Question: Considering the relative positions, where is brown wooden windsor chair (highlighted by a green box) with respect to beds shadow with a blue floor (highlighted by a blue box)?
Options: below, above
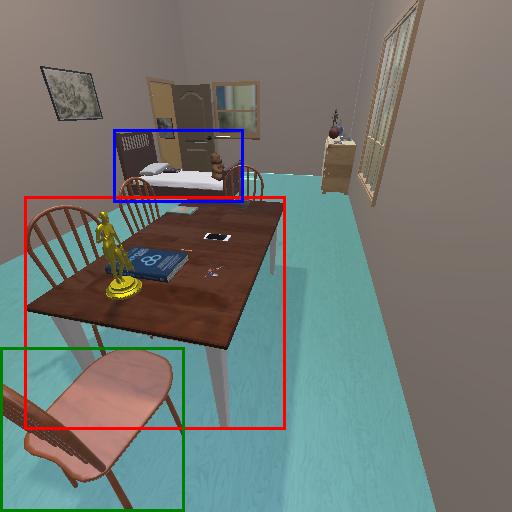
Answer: below